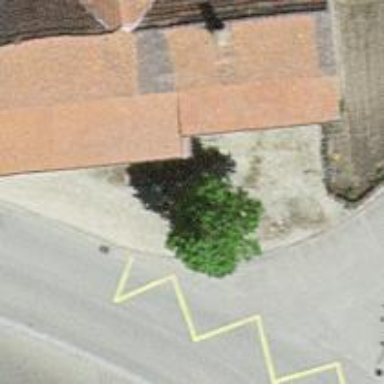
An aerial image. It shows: Bus stop with platform for public transport.